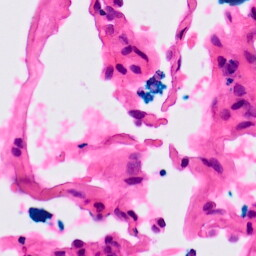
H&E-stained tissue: Lung